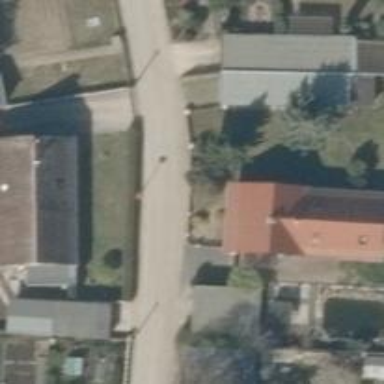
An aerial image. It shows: Residential road with compacted surface.